Interaction volume radius: 5 \u00c5
Interaction volume height: 20 \u00c5
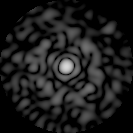
Disorder parameter: 0.8819